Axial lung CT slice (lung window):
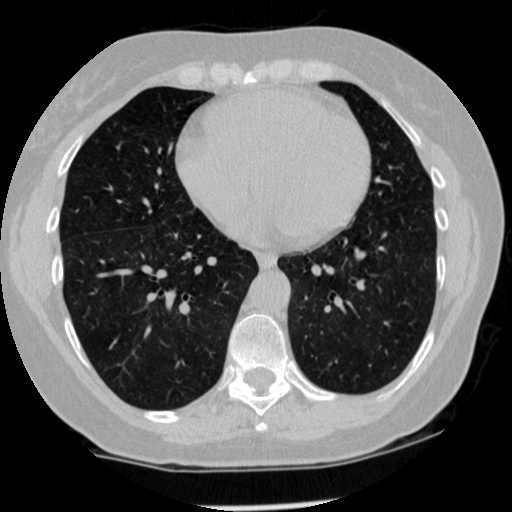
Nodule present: no